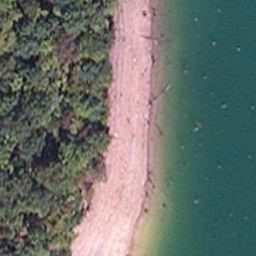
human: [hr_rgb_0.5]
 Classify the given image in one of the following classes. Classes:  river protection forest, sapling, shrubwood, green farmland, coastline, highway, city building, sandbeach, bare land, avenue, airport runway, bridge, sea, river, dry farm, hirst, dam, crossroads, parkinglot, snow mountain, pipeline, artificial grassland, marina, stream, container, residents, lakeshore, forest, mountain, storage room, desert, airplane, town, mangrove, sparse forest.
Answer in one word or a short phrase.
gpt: lakeshore